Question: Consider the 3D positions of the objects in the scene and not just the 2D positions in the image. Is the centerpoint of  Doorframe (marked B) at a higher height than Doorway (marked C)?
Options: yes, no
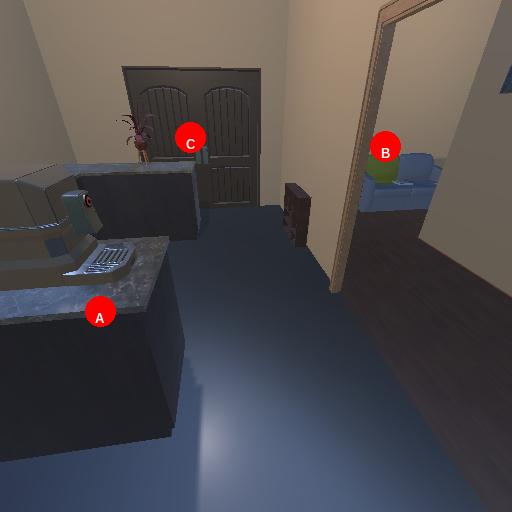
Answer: yes